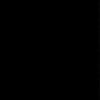
Label: dusty